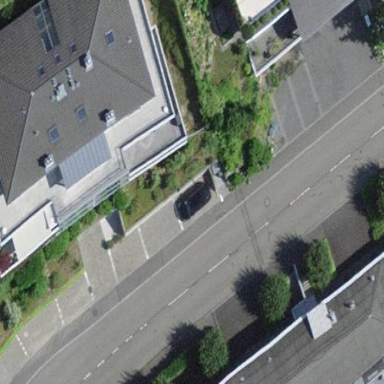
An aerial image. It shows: Street-side parking with parallel orientation.